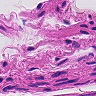
Metastatic tissue present: no